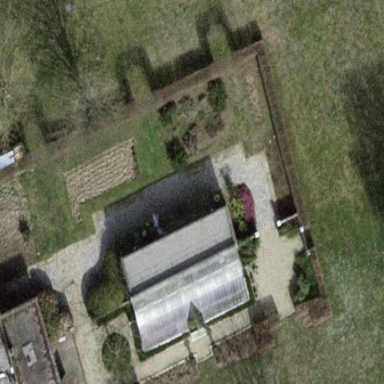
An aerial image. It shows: Greenhouse.